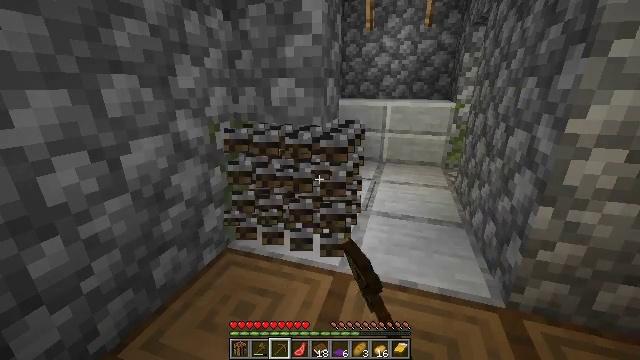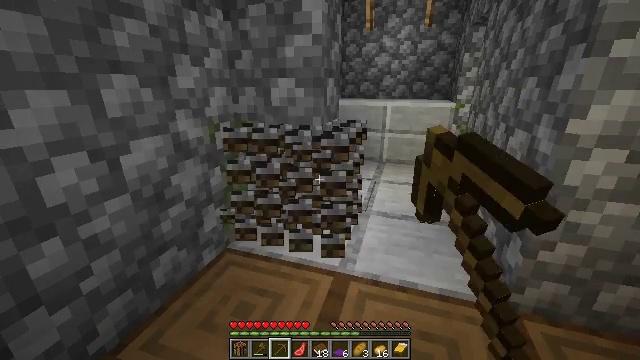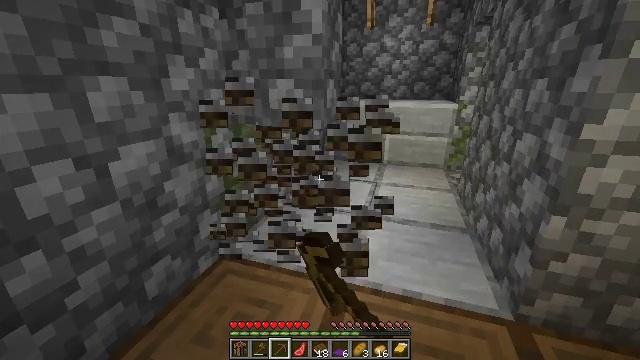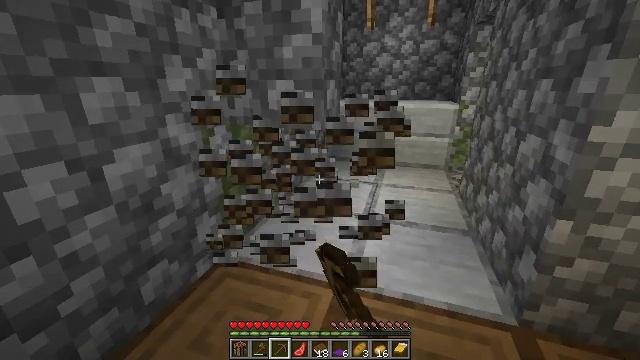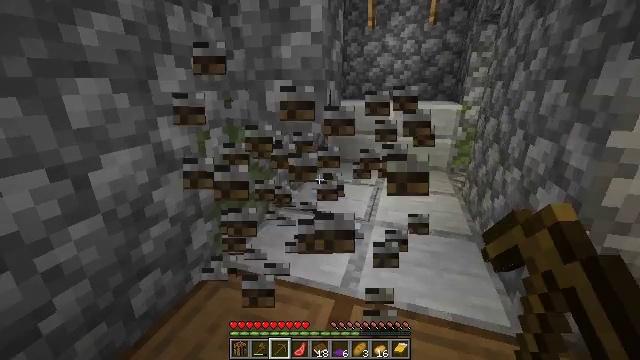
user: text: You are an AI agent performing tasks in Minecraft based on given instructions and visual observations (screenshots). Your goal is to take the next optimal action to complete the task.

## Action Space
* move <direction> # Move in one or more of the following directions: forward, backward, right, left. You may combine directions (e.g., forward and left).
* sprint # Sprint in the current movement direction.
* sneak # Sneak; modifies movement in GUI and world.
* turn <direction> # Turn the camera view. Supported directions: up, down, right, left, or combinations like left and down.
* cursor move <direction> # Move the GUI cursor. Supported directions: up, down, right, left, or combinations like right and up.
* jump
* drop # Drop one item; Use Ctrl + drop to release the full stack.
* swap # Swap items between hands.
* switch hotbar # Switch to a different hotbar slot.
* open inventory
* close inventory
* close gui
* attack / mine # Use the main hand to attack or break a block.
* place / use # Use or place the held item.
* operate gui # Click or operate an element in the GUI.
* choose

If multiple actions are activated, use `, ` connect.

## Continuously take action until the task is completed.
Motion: motion action
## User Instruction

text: Left-click on the smoker to mine it.
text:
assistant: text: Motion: move forward, sneak, attack / mine
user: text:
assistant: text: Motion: move forward, sneak, attack / mine
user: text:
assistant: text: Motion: move forward, sneak, attack / mine
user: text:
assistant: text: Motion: move forward, sneak, attack / mine
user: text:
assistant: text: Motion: sneak, attack / mine